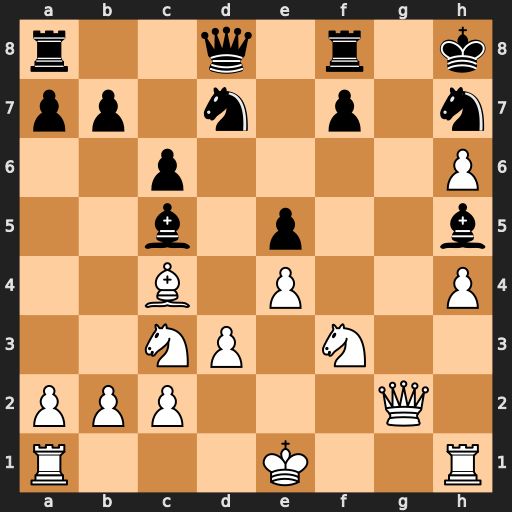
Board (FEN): r2q1r1k/pp1n1p1n/2p4P/2b1p2b/2B1P2P/2NP1N2/PPP3Q1/R3K2R
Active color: w
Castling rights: KQ
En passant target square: -
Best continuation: Qg7#